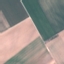
Label: AnnualCrop